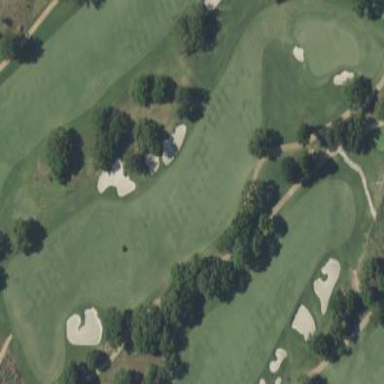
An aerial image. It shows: Golf fairway in the image.